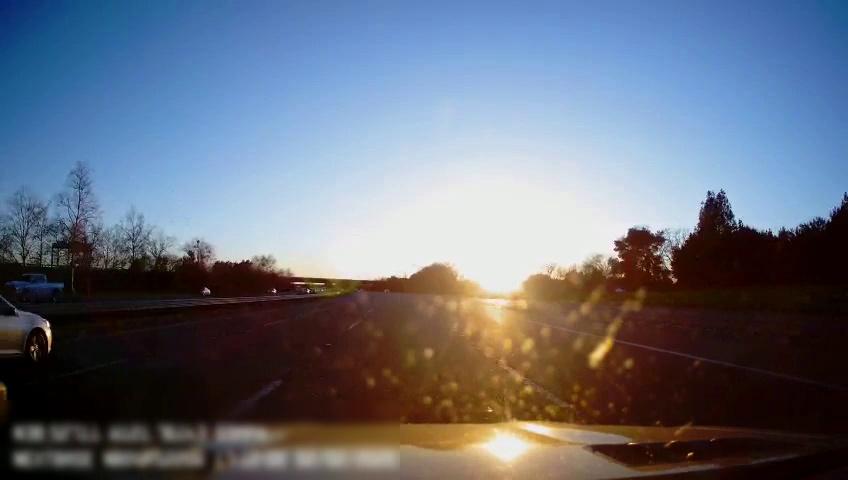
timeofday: Day
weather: Sunny
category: Drivable Space
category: Drivable Space
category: Vehicles | SUV
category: Vehicles | Truck
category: Vehicles | Car
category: Vehicles | Car
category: Lanes | Alternate Lane
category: Lanes | Alternate Lane
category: Lanes | Current Lane
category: Lanes | Current Lane
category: Lanes | Alternate Lane